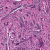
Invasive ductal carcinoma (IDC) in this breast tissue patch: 0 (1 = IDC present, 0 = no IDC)